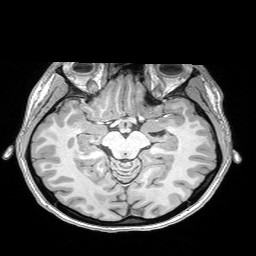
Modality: T1w
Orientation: coronal
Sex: female